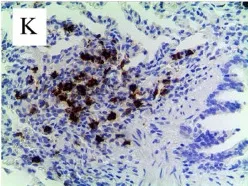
Immunohistochemical analyses for p110delta, CD3, and CD20. Many inflammatory cells infiltrated around the airway and in the lung parenchyma (H, I, K, L). CD20+ B cells. Brown signal) significantly increased, especially CD3+ T cells. The control lung sample was from a child's lung tumor resection, and lymph node sample was from a child with reactive lymph node hyperplasia.
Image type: pathology (immunostaining)